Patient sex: F
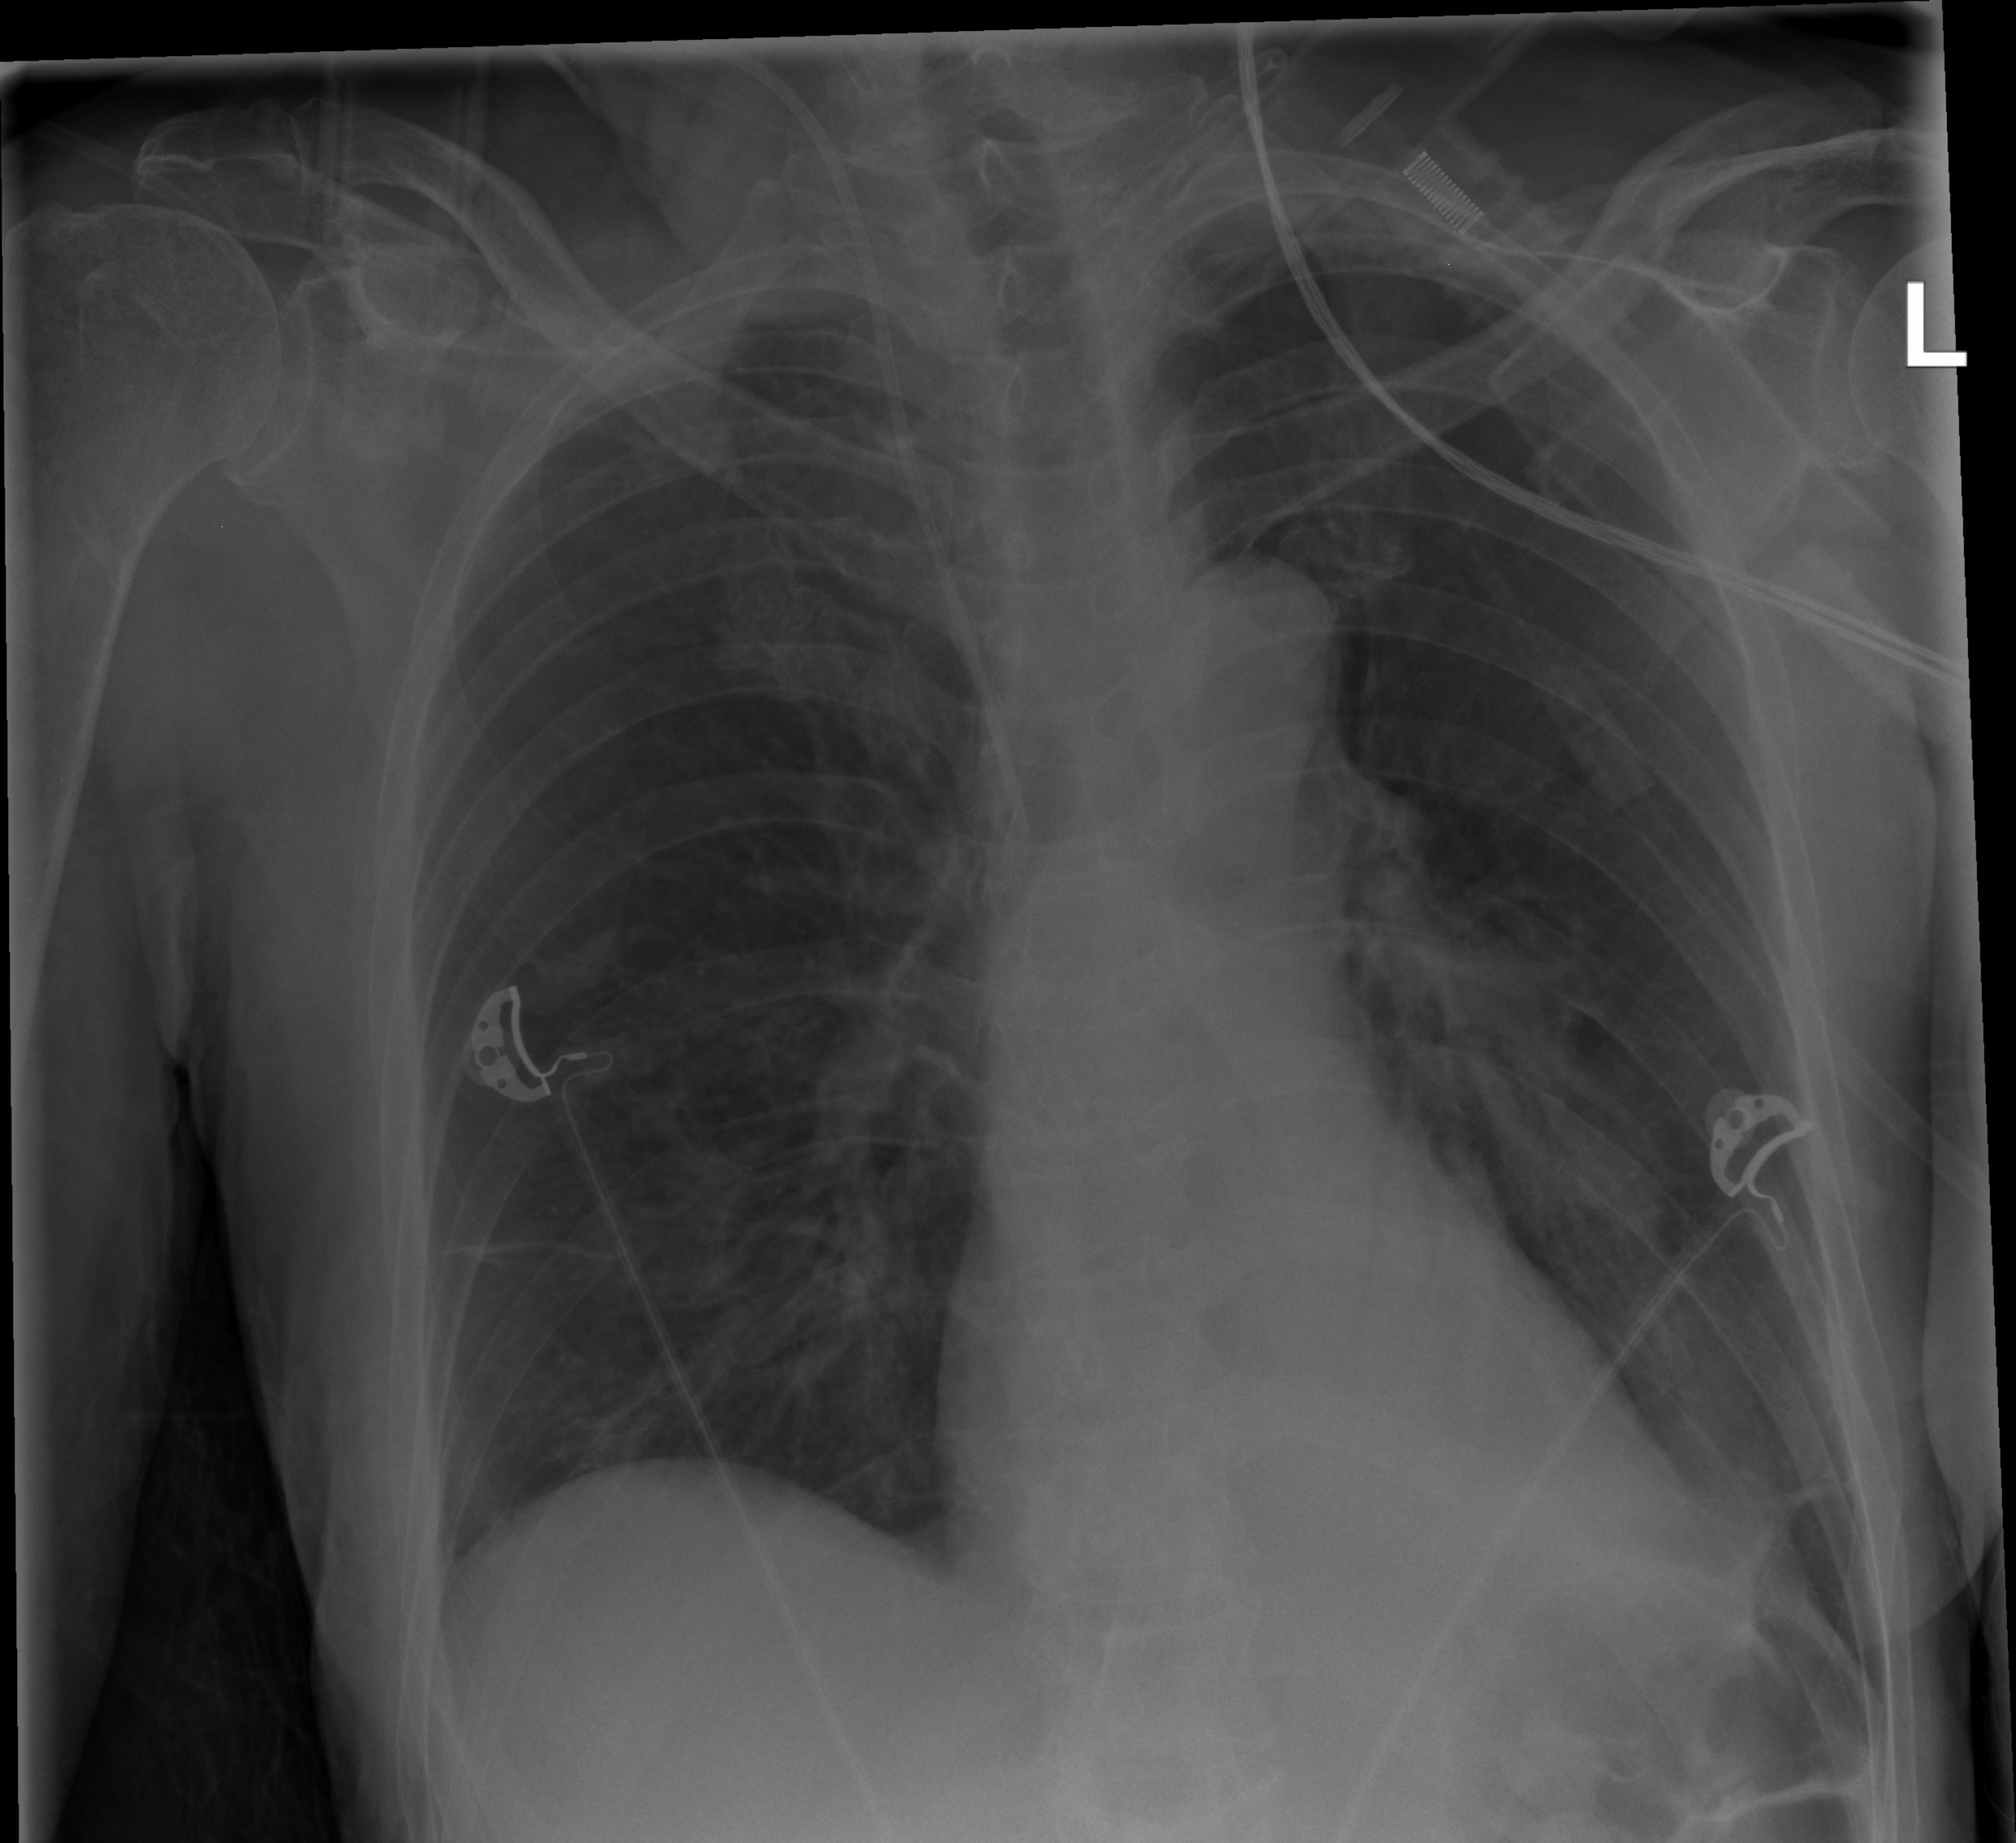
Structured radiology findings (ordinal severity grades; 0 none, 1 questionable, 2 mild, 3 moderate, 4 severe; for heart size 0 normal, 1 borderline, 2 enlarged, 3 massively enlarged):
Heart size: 0
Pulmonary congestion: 0
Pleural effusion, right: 0
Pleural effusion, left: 0
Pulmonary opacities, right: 2
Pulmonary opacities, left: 2
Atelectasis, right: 2
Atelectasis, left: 2